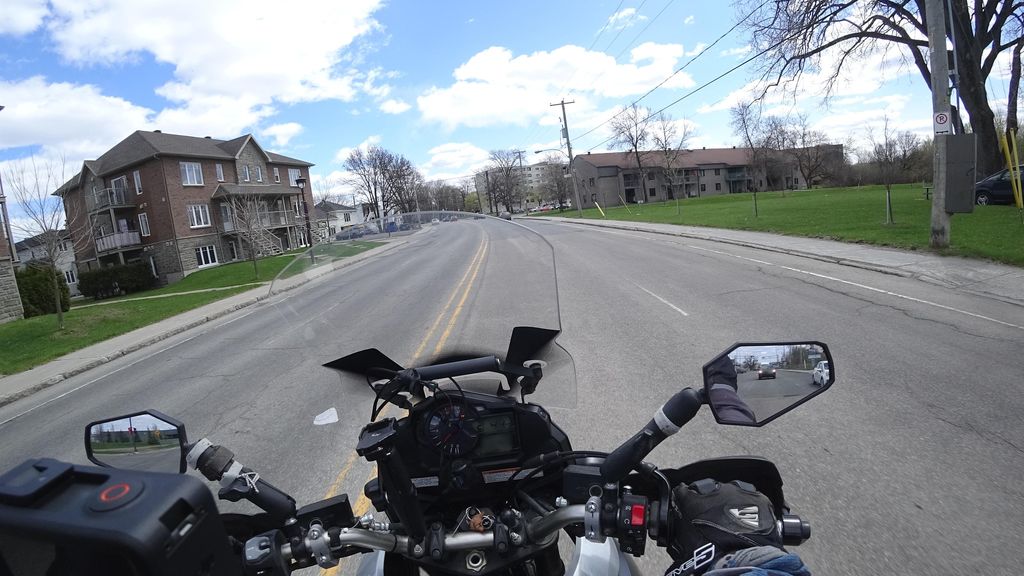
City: quebec_city